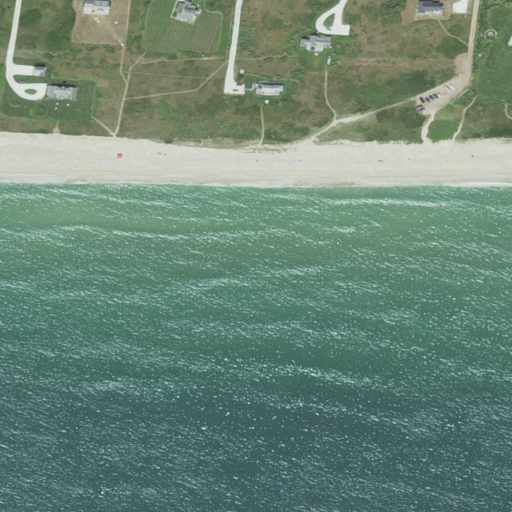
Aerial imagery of valley in Massachusetts named Nobadeer Valley containing open water, barren land, grassland, shrub, medium intensity development, open development, and low intensity development